Interaction volume radius: 10 \u00c5
Interaction volume height: 15 \u00c5
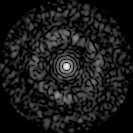
Disorder parameter: 0.8048